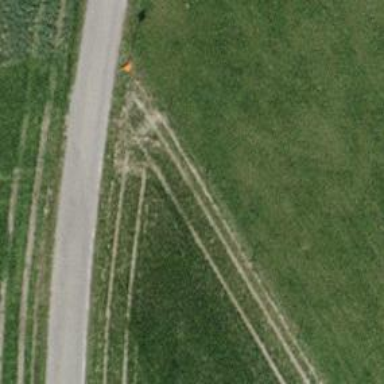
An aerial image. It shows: Pipeline marker.